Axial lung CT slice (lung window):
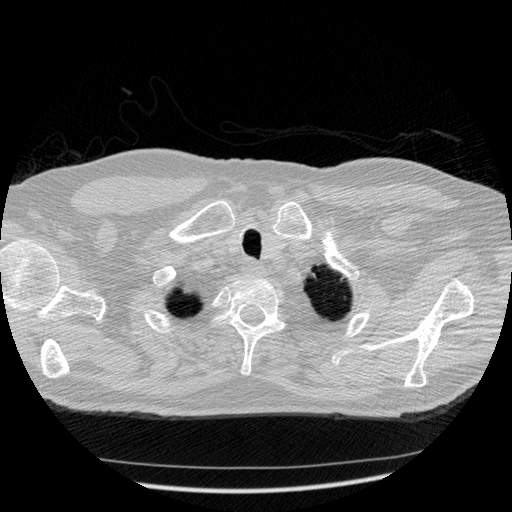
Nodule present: no